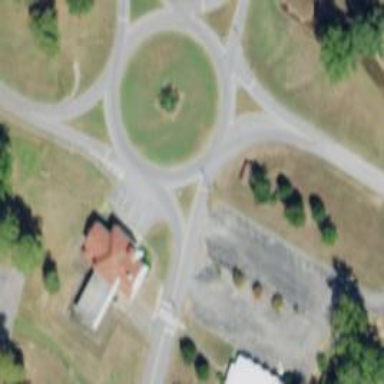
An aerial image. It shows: Tertiary road leading to roundabout.